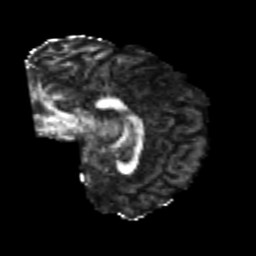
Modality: FA
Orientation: sagittal
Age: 23
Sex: female
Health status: healthy
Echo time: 0.074 s